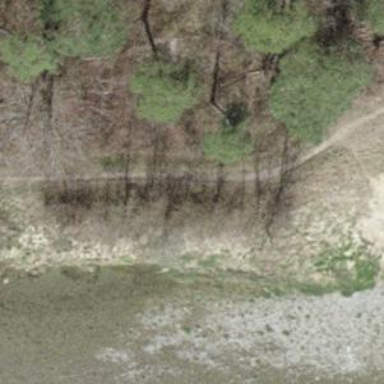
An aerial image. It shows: Dirt path.